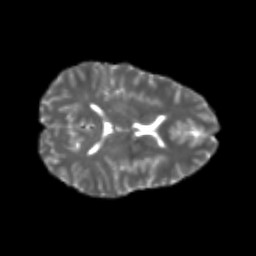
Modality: T2w
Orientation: axial
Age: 25
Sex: female
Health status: healthy
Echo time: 0.074 s